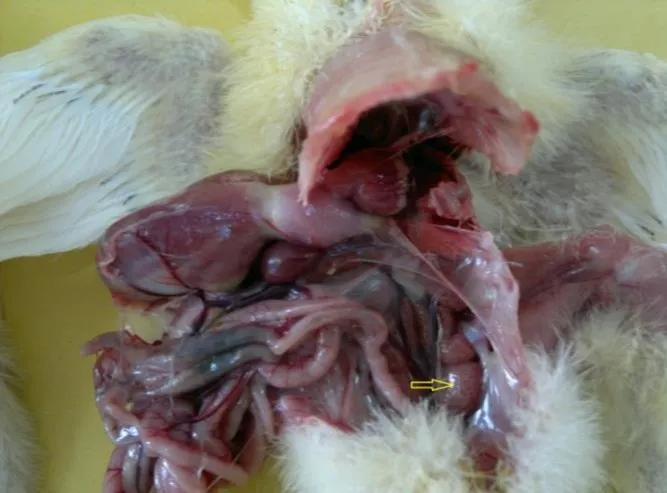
Swelling (Arrow) and urates deposition in the kidneys of a broiler chicken with adenovirus-like inclusion body hepatitis.
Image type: medical_photograph (other_medical_photograph)